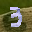
Label: 3